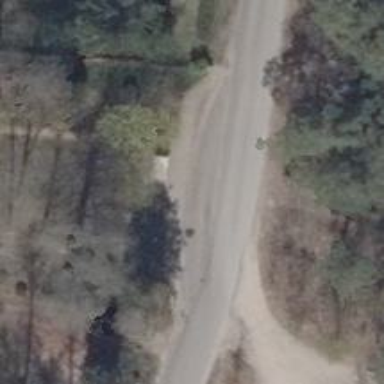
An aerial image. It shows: Residential road with asphalt surface.